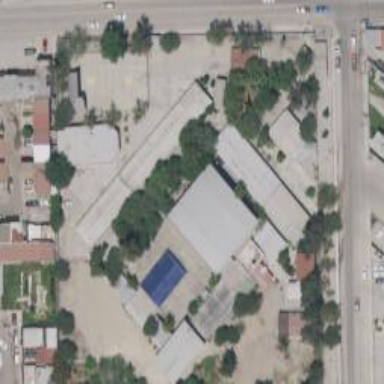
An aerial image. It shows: School building.